Question: Is there a fancy MATLAB function for filling in a doughnut? I am having problems with the following two functions merging the doughnut with the junk near by.
'''
image = bwmorph(image,'close');
image = bwmorph(image,'dilate');
'''

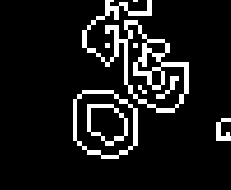
Answer: filling with 'imfill'. Given your binary image is called 'm', ry
'''
locations= sub2ind(size(m), 100, 80);
m2 = imfill(m,locations);
'''

Bon Appetit